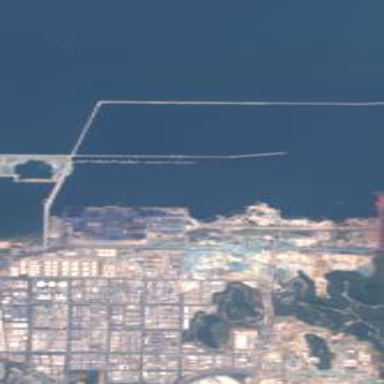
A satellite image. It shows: Industrial area designated as port.